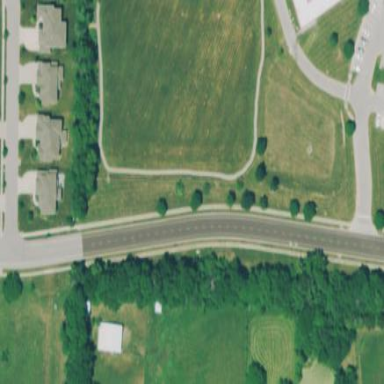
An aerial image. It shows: Paved pedestrian road.